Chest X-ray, PA view. Patient: 64 years old, sex F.
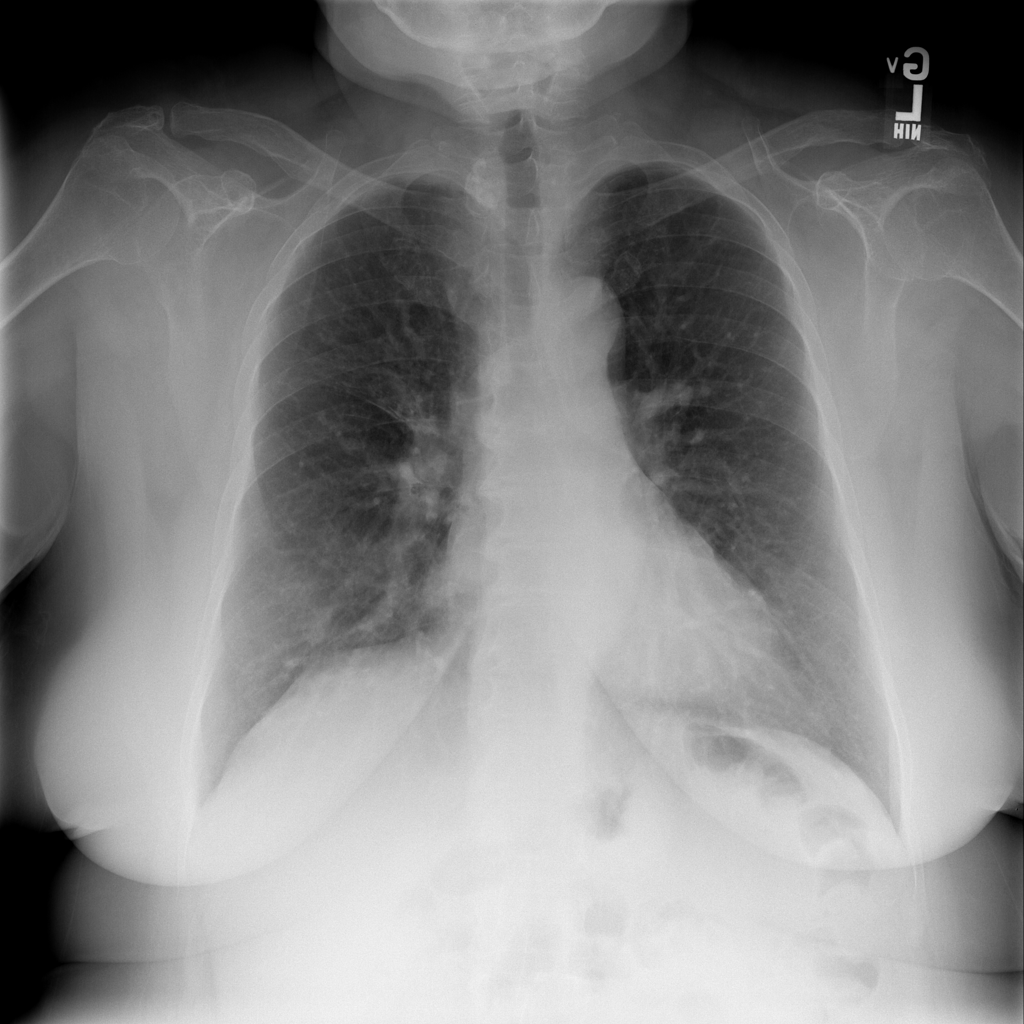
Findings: No Finding